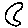
Label: moon